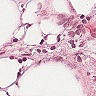
Metastatic tissue present: no